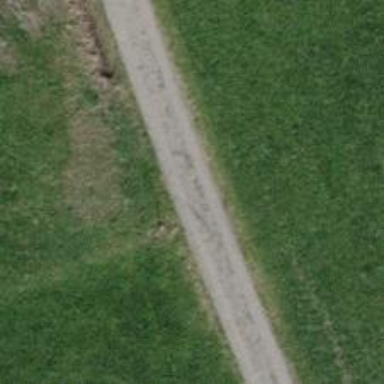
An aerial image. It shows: Unclassified road with asphalt surface.